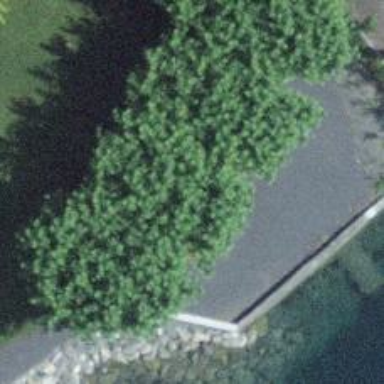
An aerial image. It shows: Picnic table located in leisure land area.